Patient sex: F
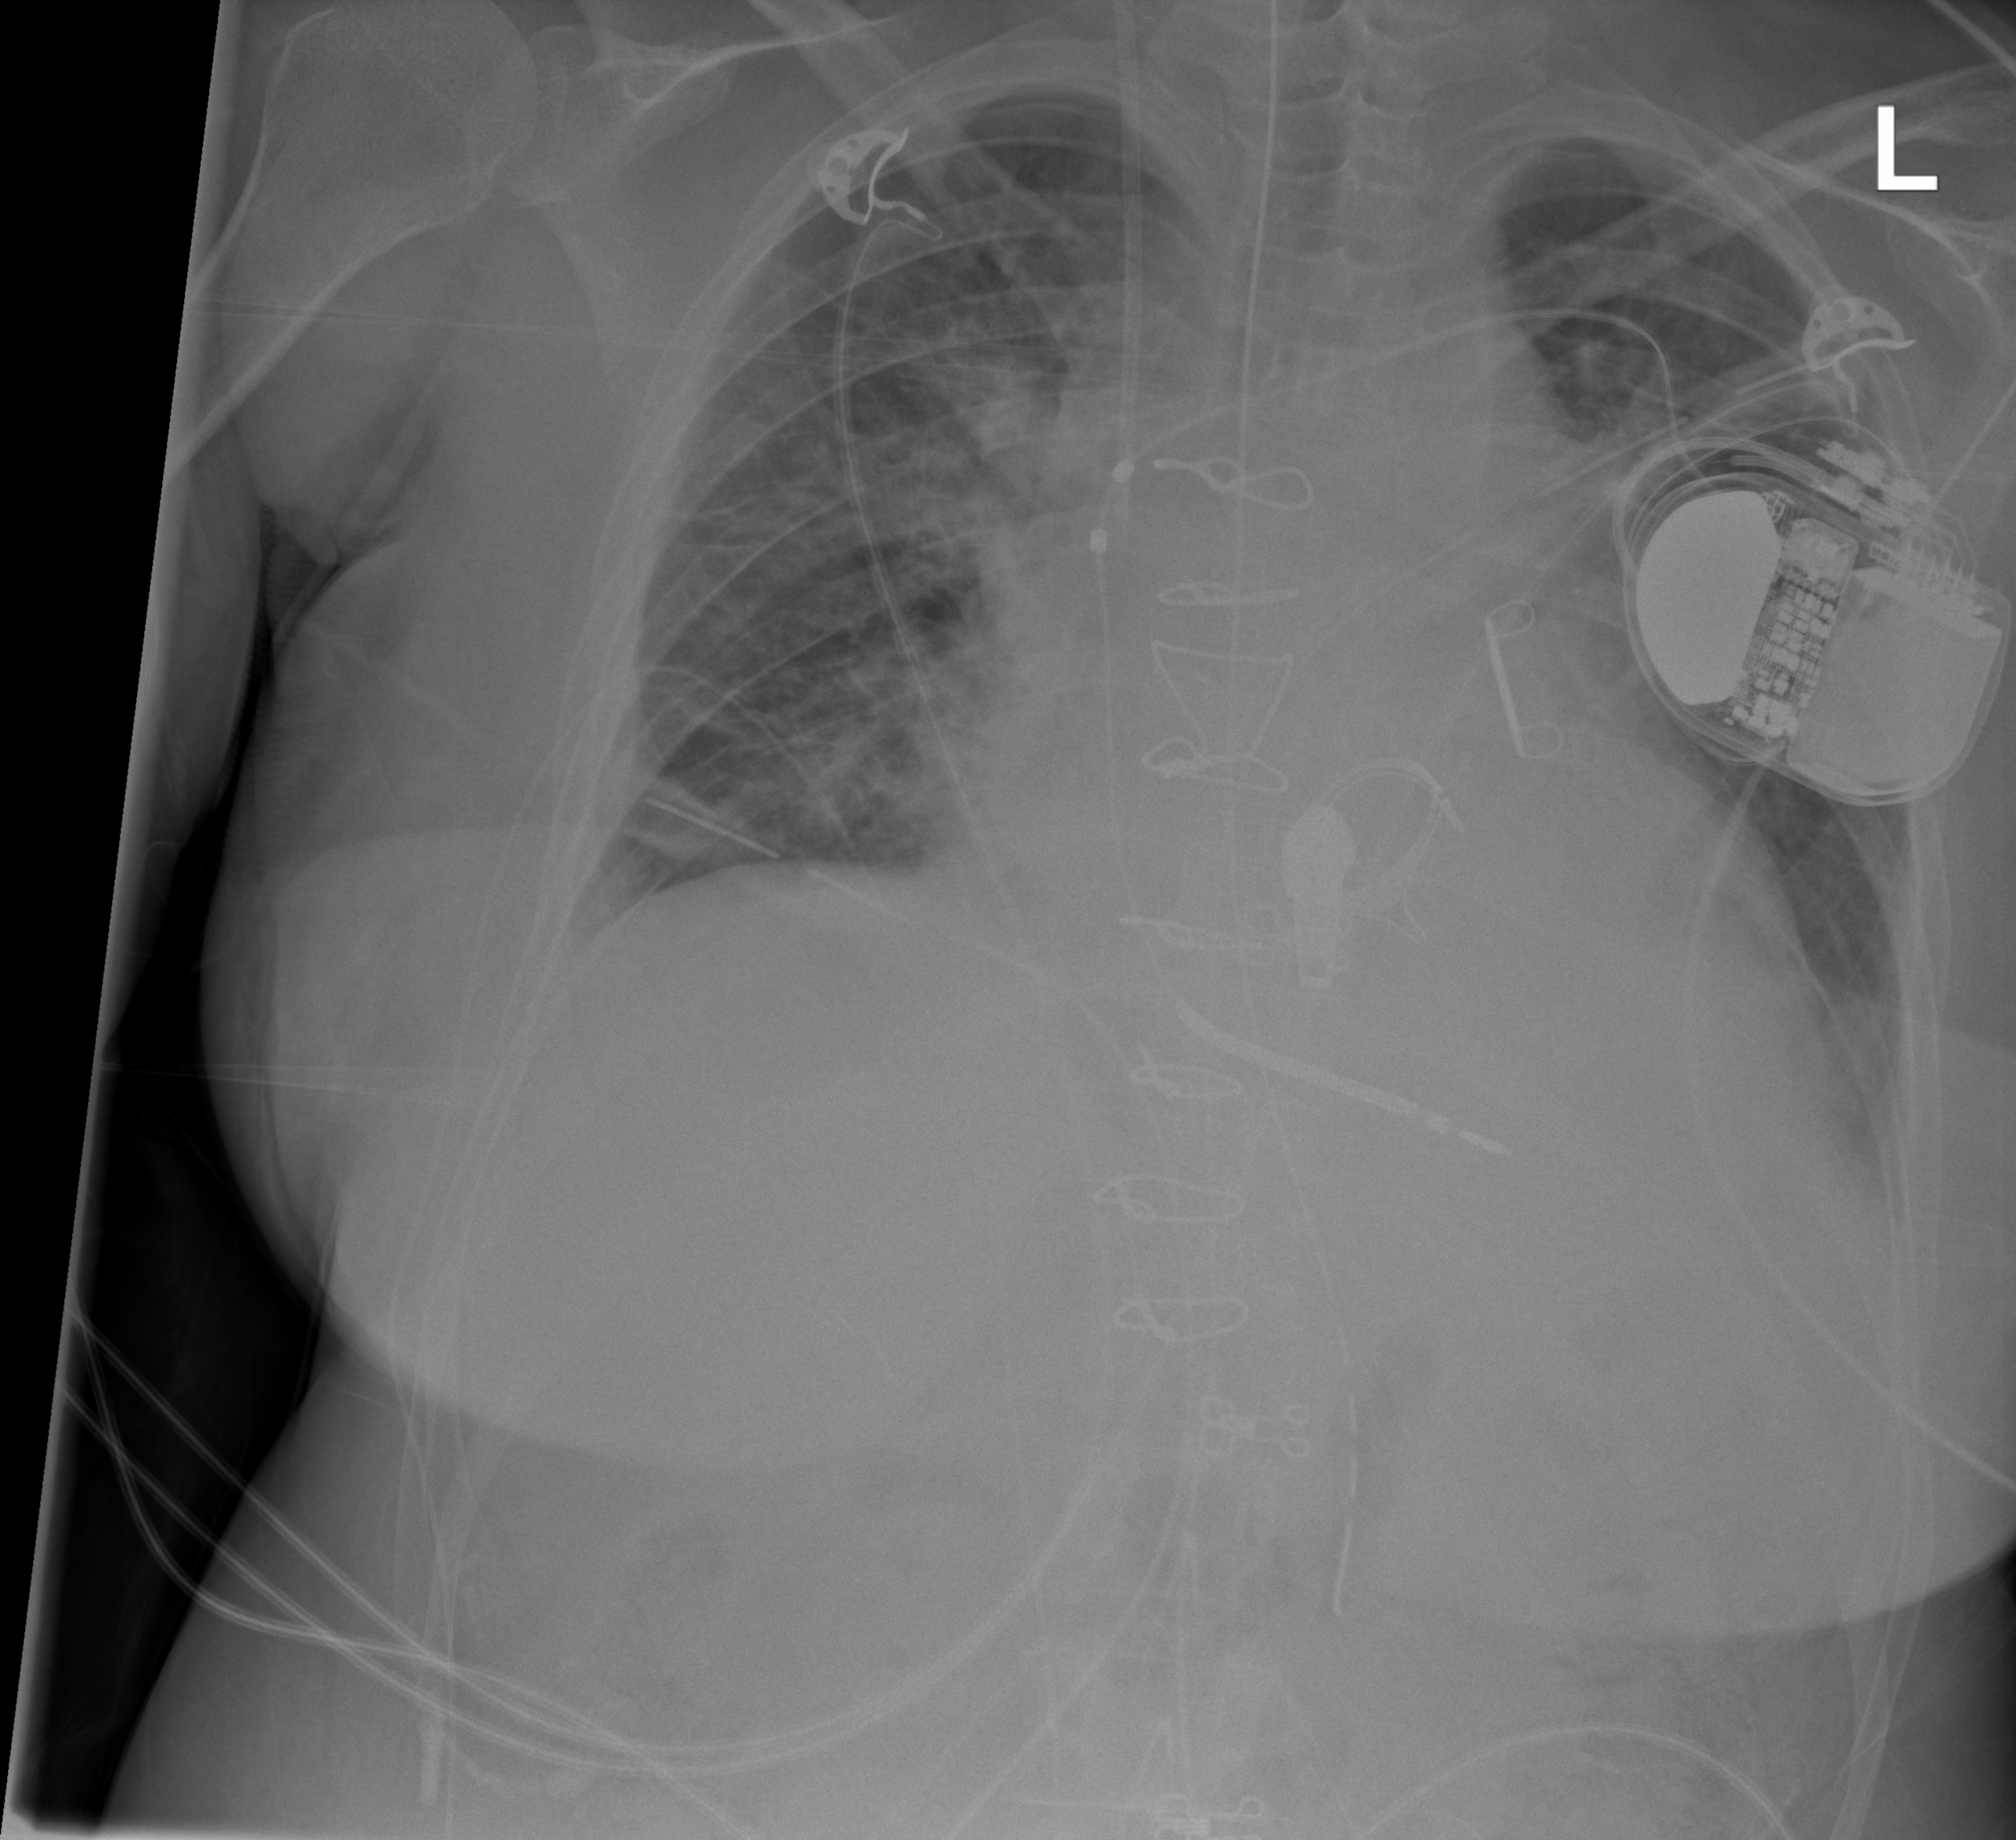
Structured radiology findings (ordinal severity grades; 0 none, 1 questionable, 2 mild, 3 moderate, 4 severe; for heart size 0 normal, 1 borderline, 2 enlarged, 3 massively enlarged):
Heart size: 2
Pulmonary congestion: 2
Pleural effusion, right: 0
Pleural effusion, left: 1
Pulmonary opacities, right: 2
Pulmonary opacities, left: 2
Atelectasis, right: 2
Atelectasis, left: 2